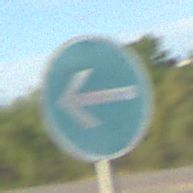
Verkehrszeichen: VorgeschriebeneFahrtrichtungHierLinks
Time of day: MorningAfternoon
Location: Outdoor (Suburban)
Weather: PartlyCloudy
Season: NotSpecified
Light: Natural